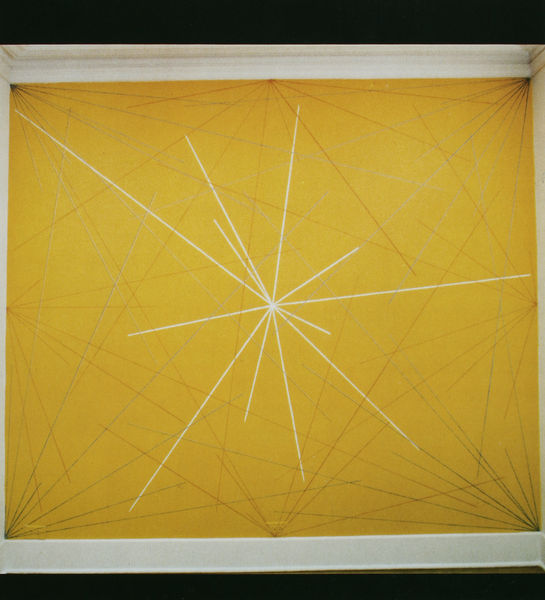
Titel: Installation Rhona Hoffman Residence, Chicago
Künstler: Sol Lewitt
Standort: Chicago
Institution: The Art Institute of Chicago
Schlagwörter: weiß, gelb, raum, schwarz, tuch, wand, sonne, perspektive, fläche, linien, gerade, nägel, striche, rechteck, stern, strahlen, linie, strich, strahl, schneiden, zentral, zentrum, sol, geometrie, lewitt, installation, winkel, radial, wans, spannen, strahlenkranz, schnittpunkt, quadrat verschoben